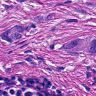
Metastatic tissue present: yes